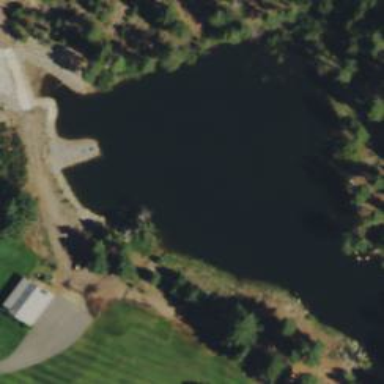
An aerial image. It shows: Water hazard on golf course. The hazard is natural water feature.